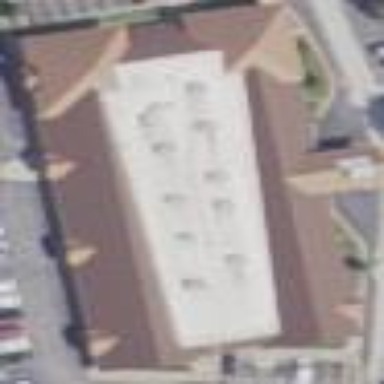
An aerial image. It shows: Commercial building.